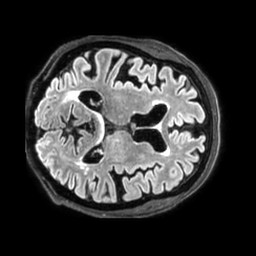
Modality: FLAIR
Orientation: axial
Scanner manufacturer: philips
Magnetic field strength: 3 T
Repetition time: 4.8 s
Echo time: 0.34 s